Aerial crown-view tile of a tropical tree (Barro Colorado Island, Panama), acquired 20250217:
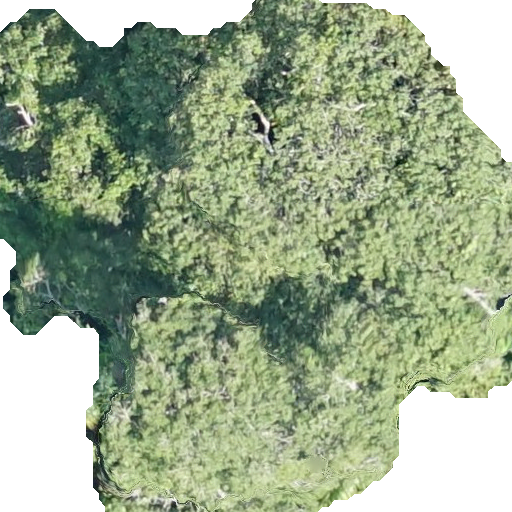
Species: Handroanthus guayacan
GBIF accepted scientific name: Handroanthus guayacan
Crown area: 331.54 m²